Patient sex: M
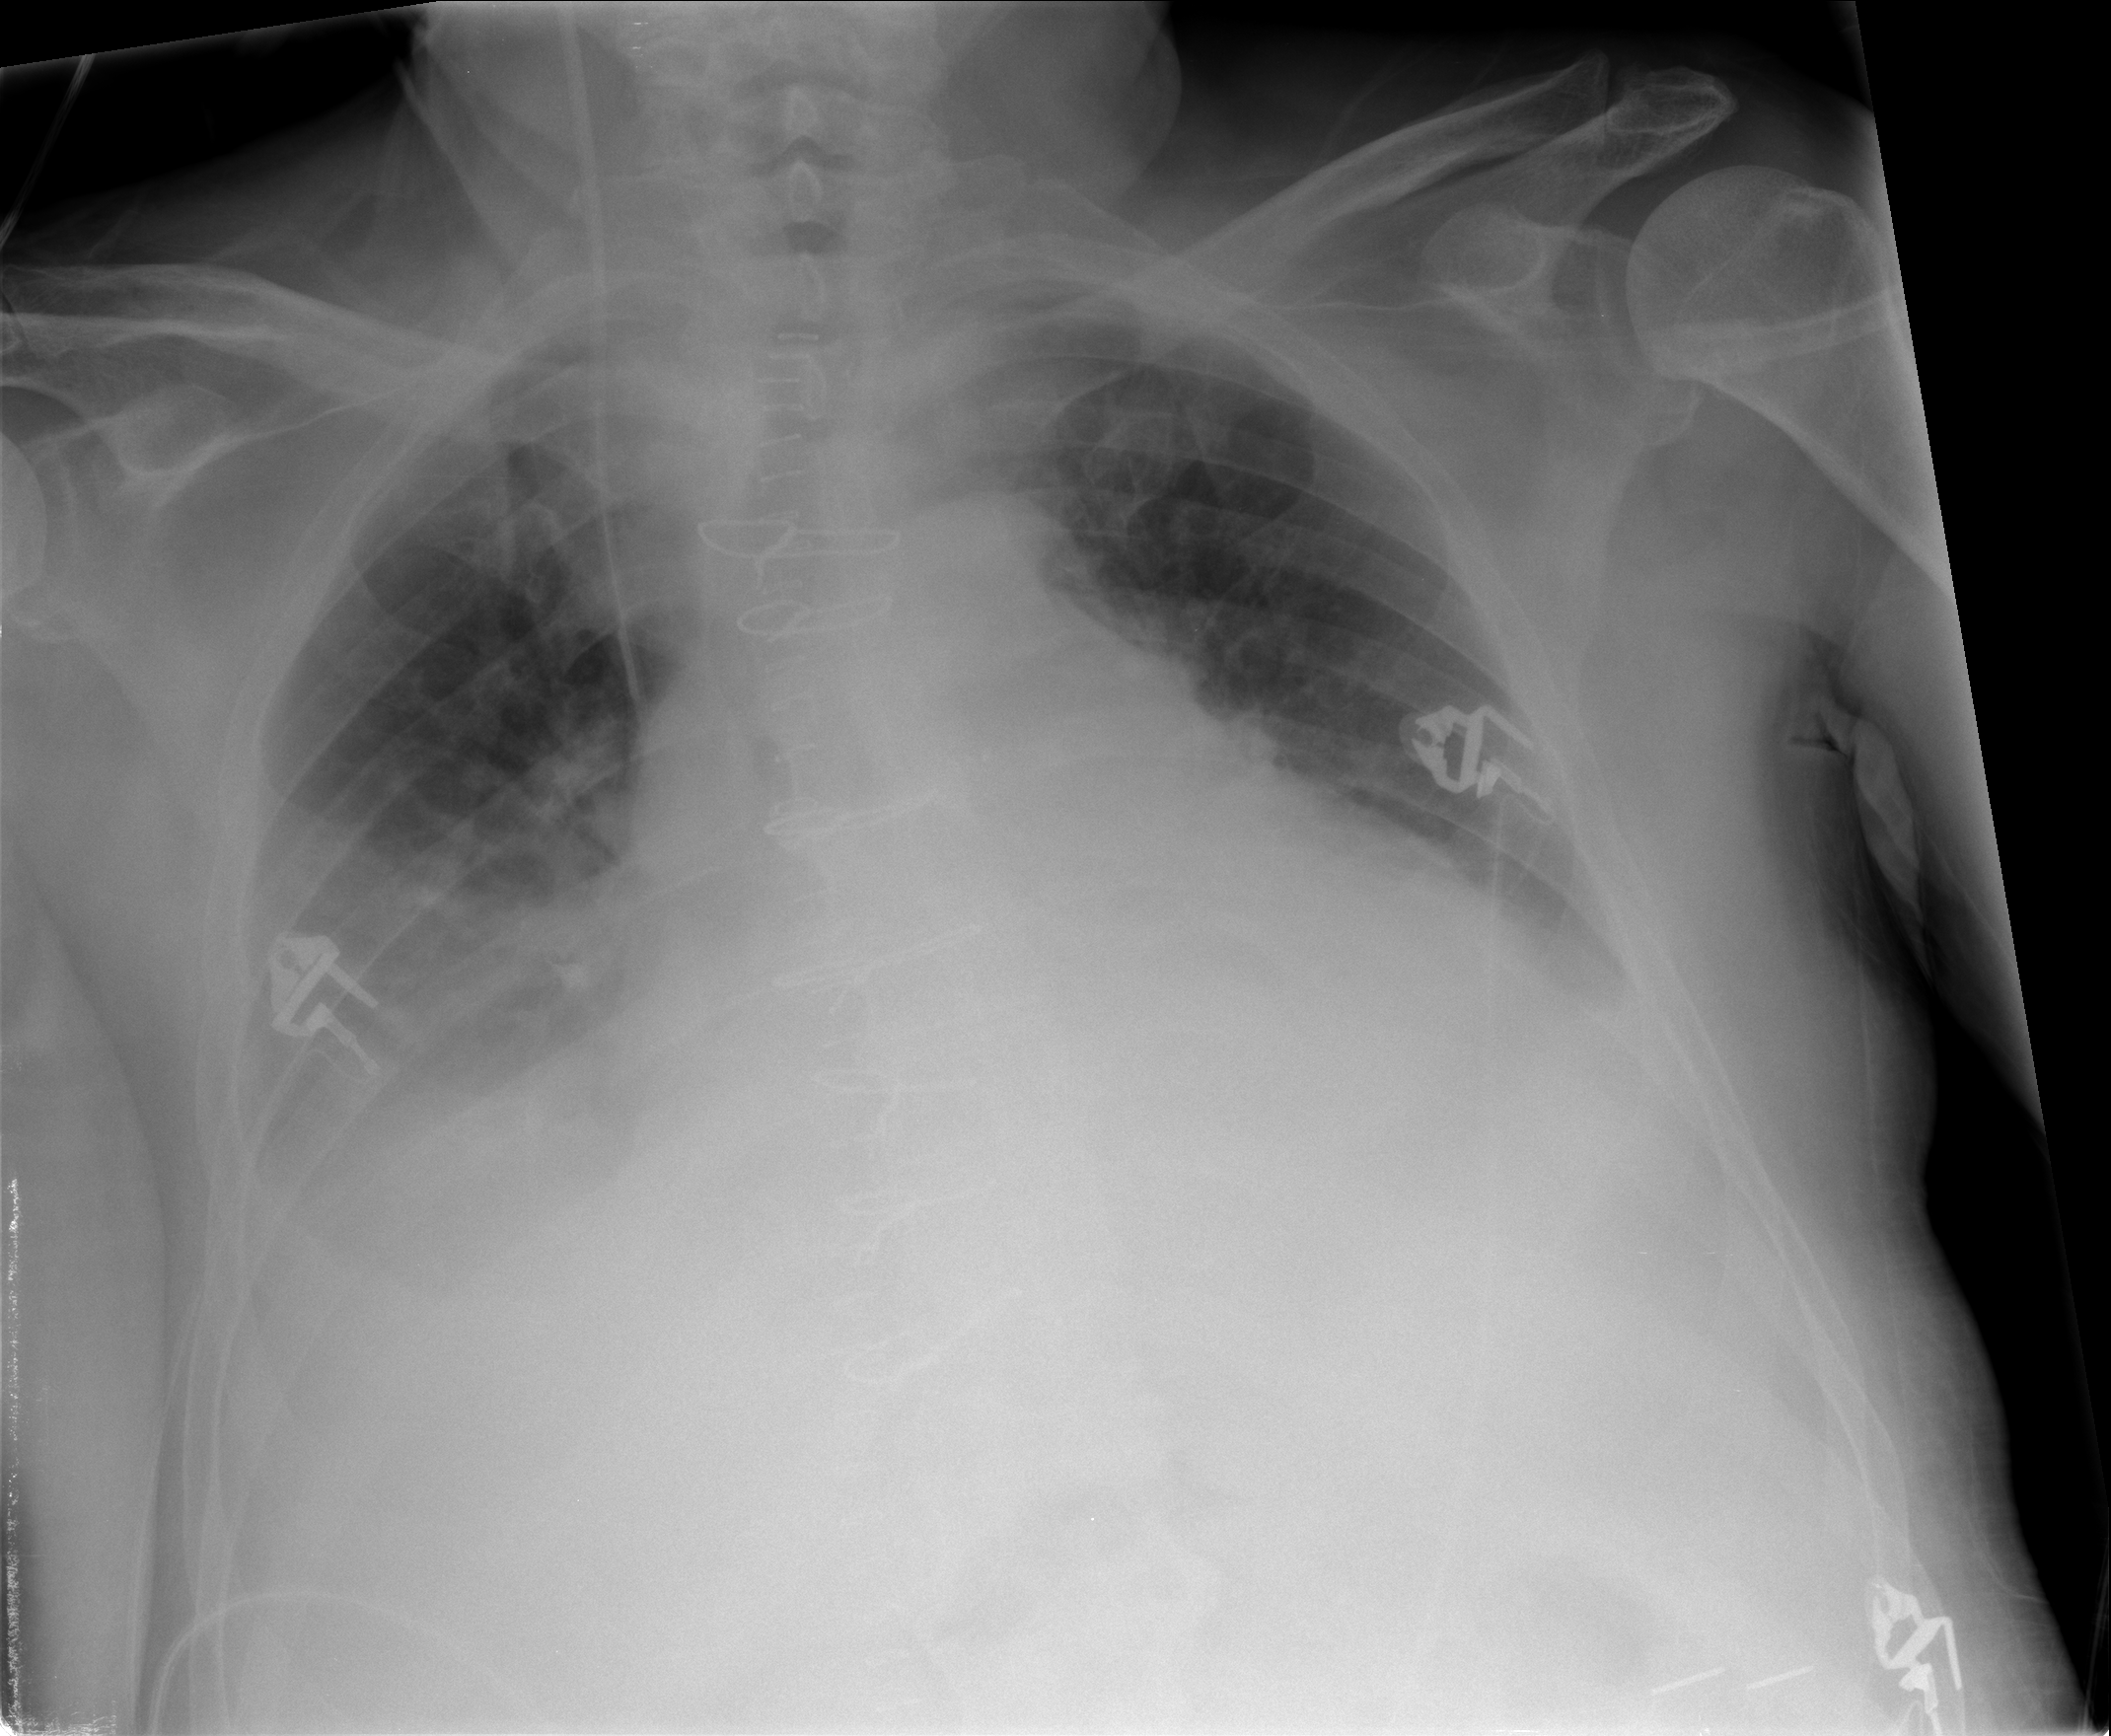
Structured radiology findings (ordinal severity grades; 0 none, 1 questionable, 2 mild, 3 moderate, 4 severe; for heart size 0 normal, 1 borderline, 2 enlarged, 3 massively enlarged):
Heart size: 2
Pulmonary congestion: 2
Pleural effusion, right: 2
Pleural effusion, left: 1
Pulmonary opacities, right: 0
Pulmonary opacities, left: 0
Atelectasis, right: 2
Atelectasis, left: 2